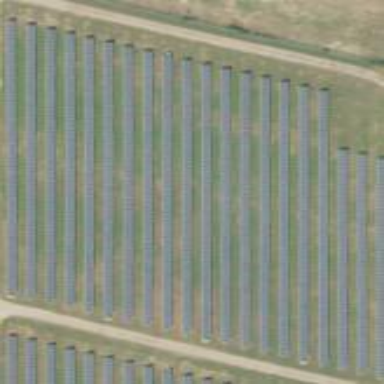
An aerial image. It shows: Solar power generator using photovoltaic method with solar photovoltaic panel types.